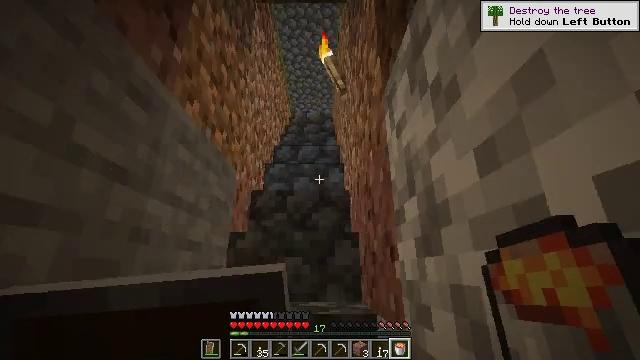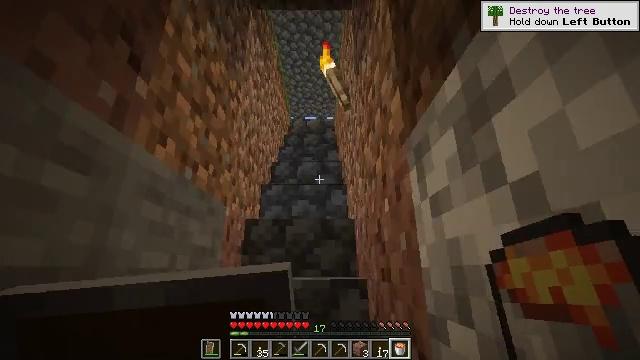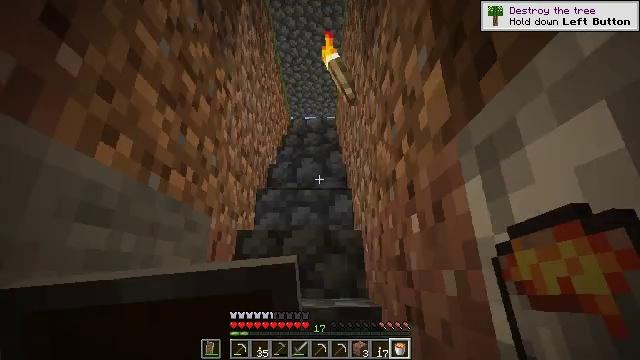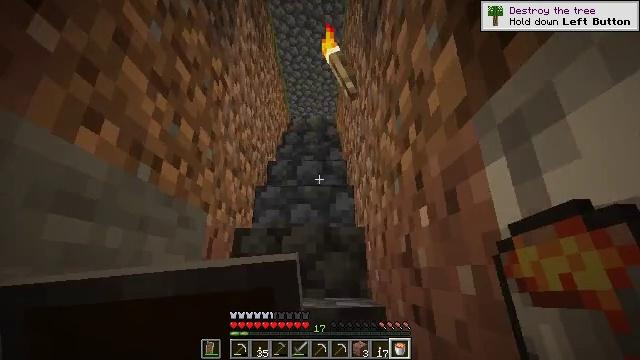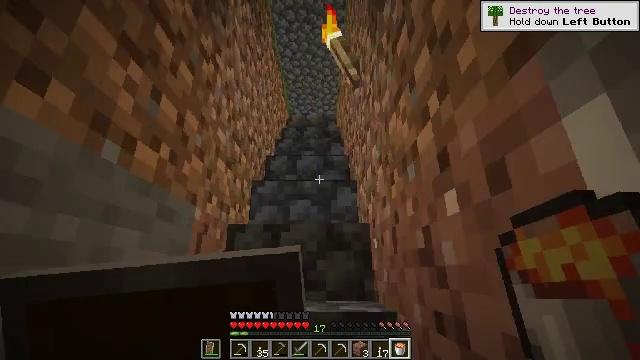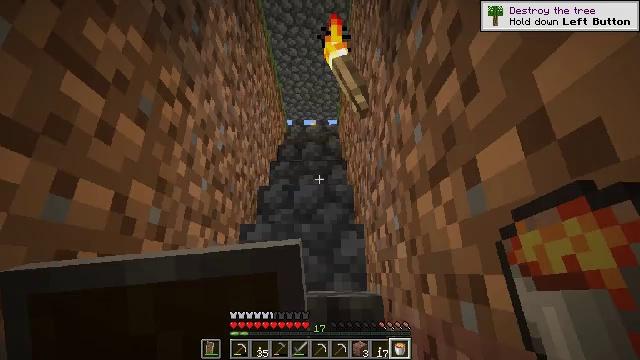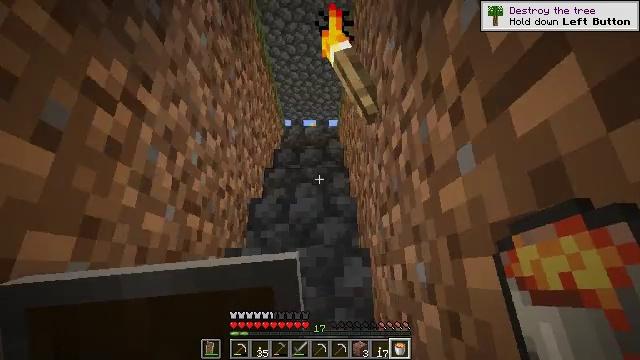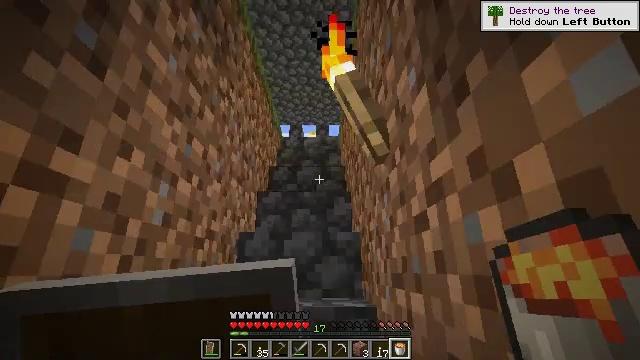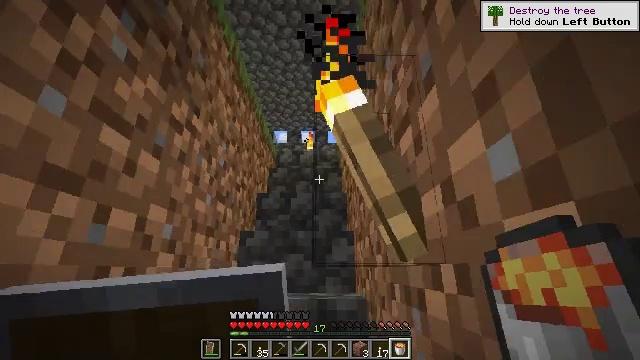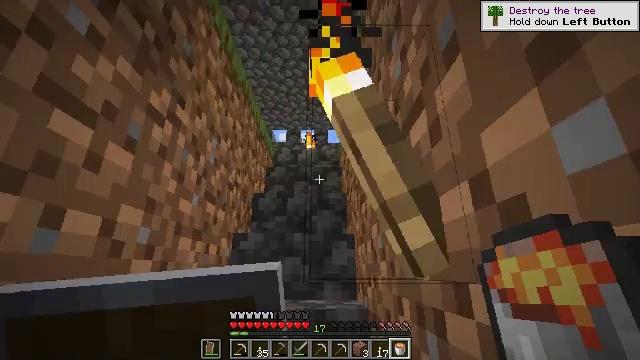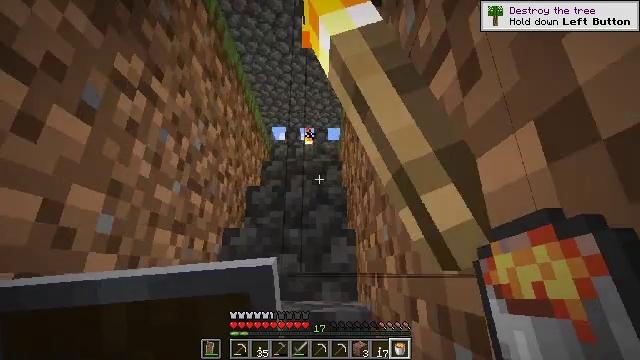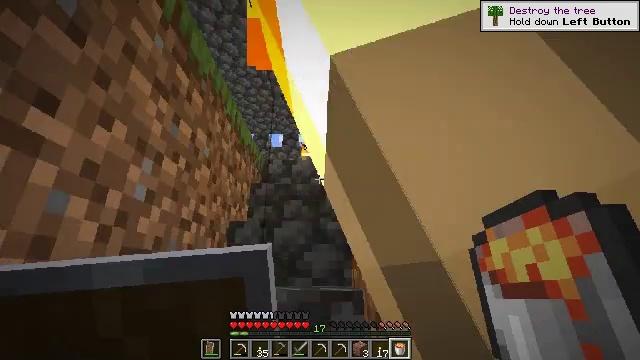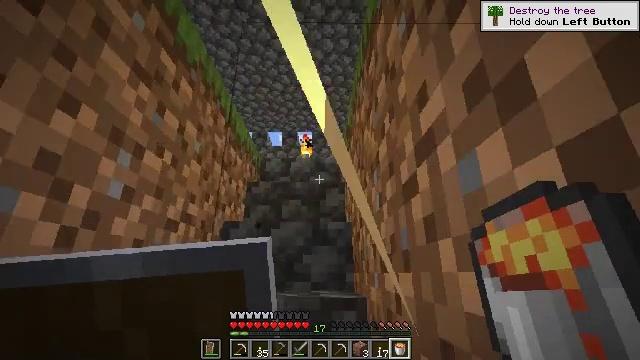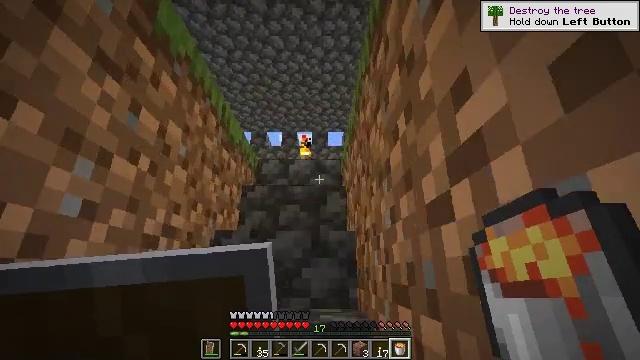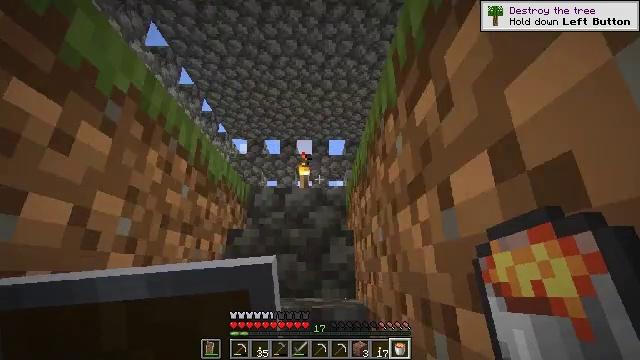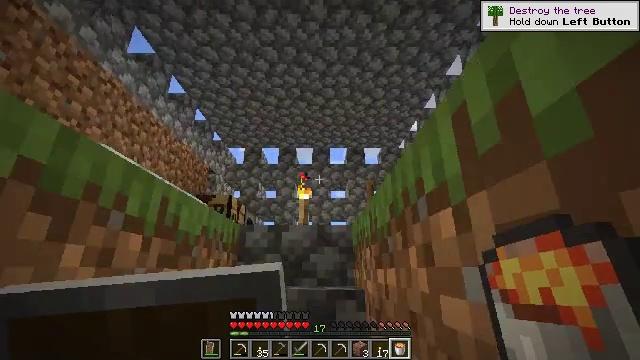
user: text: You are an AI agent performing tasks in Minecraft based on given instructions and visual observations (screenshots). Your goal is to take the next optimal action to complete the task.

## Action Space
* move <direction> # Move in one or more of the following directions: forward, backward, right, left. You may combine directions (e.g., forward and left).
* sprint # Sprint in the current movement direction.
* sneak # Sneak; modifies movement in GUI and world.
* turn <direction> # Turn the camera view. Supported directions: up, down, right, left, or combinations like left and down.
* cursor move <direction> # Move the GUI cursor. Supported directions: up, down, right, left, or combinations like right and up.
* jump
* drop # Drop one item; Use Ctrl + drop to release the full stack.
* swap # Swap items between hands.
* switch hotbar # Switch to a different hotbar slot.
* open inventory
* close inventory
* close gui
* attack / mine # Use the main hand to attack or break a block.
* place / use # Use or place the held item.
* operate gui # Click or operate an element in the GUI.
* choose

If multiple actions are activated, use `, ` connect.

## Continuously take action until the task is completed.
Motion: motion action
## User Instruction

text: craft item air
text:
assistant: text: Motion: move forward
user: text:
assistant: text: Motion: move forward
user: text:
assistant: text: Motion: move forward
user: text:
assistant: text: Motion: move forward
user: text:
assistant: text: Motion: move forward
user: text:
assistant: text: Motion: move forward
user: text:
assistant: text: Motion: move forward
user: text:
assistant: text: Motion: move forward
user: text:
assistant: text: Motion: move forward
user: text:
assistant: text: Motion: move forward
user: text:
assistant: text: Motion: move forward
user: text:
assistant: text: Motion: move forward
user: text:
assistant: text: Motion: move forward
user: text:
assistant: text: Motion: move forward
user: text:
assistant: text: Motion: move forward
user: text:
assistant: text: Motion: move forward
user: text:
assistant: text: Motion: move forward
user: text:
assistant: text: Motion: move forward
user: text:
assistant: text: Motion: move forward
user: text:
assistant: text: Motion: move forward
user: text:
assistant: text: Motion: move forward
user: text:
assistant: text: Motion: move forward
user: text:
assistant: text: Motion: move forward, turn left and down
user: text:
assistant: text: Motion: move forward, turn left and down
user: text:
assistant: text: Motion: move forward, turn left and down
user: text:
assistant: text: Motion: move forward, turn left and down
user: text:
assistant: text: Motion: move forward, turn left and down
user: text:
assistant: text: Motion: turn left and down, open inventory
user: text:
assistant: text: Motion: cursor move left, open inventory
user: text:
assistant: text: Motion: open inventory